В рамках данной задачи вам предстоит изучить взаимодействие незаряженного металлического однородного шара с бесконечно длинным тонким неподвижным проводом, заряженным равномерно по длине. Во всех пунктах задачи радиус $R$ и масса $m$ шара, а также линейная плотность заряда провода $\lambda$ считаются известными. Части $\mathrm{A}{,}\mathrm{B}$ и $\mathrm{C}$ посвящены изучению взаимодействия шара и провода на больших по сравнению с $R$ расстояниях $r$ между ними. Части $\mathrm{D}$ и $\mathrm{E}$ посвящены точному описанию их взаимодействия.
Часть A. Взаимодействие шара с проводом на больших расстояниях (2.4 балла) В данной части задачи вам предстоит получить зависимости силы $F$ и потенциальной энергии $W_p$ взаимодействия между шаром и проводом. Решим следующие вспомогательные задачи:
Металлический шар радиуса $R$ помещён в однородное электрическое поле $\vec{E}_0$. Найдите приобретаемый шаром дипольный момент $\vec{p}$. Ответ выразите через $\vec{E}_0$, $R$ и электрическую постоянную $\epsilon_0$.
Пусть шар расположен в электрическом поле, направленном вдоль оси $z$, напряжённость которого меняется по закону: $$\vec{E}\approx{\left(E_0+kz\right)\vec{e}_z} $$\vec{E}\approx{\left(E_0+kz\right)\vec{e}_z} $$\vec{E}\approx{\left(E_0+kz\right)\vec{e}_z} $$ $$\vec{E}\approx{\left(E_0+kz\right)\vec{e}_z} $$ где $E_0$ и $k$ — известные величины, причём $kR\ll{E_0}$. Найдите силу $F_z$, действующую на шар. Ответ выразите через $E_0$, $k$, $R$ и электрическую постоянную $\epsilon_0$. Перейдём к взаимодействию шара с проводом.
Найдите величину электрического поля провода $E_\text{п}$ на расстоянии $r$ от него. Ответ выразите через $\lambda$, $r$ и электрическую постоянную $\varepsilon_0$.
Найдите величину и направление (притяжение или отталкивание) силы $F$, действующей на шар со стороны провода на расстоянии $r$ от него. Ответ выразите через $\lambda$, $R$, $r$ и электрическую постоянную $\varepsilon_0$.
Часть B. Условие отсутствия контакта (0.8 балла) Шар летит по направлению «на провод» из бесконечности с начальной скоростью $v_0$ и прицельным параметром $b$.  В данной части задачи вам необходимо приближённо получить условия, при которых между шаром и проводом в дальнейшем не будет контакта.
Покажите, что механическая потенциальная энергия $W_p$ шара в поле провода при расстоянии $r$ между проводом и центром шара равна: $$W_p=-\cfrac{A}{r^2} $$W_p=-\cfrac{A}{r^2} $$W_p=-\cfrac{A}{r^2} $$ $$W_p=-\cfrac{A}{r^2} $$ $$W_p=-\cfrac{A}{r^2} $$ Найдите $A$. Ответ выразите через $\lambda$, $R$ и электрическую постоянную $\varepsilon_0$. В дальнейшем во всех пунктах частей $\mathrm{B}$ и $\mathrm{C}$ используйте выражения для силы и потенциальной энергии взаимодействия шара с проводом, полученные в пунктах $\mathrm{A4}$ и $\mathrm{A5}$ соответственно.
Найдите минимальное расстояние $r_{\min}$ между центром шара и проводом в процессе движения, считая, что столкновения не происходит. Ответ выразите через $A$, $b$, $m$ и $v_0$. При начальной скорости $v_0$ шара, меньшей критического значения $v_{crit}$, шар сталкивается с проводом.
Часть C. Траектория движения (2.5 балла) Для описания траектории центра шара введём полярную систему координат $(r,\varphi)$ с началом на оси провода. Угол $\varphi$ будем отсчитывать от направления на бесконечность.  Также воспользуемся подстановкой Бине: $$u=\cfrac{1}{r} $$ Обозначим $\cfrac{du}{d\varphi}$ за $u'$, а $\cfrac{dr}{dt}$ и $\cfrac{d\varphi}{dt}$ за $\dot{r}$ и $\dot{\varphi}$ соответственно.
Найдите $v_{crit}$. Ответ выразите через $A$, $b$ и $m$.
Выразите $u'$ через $r$, $\dot{r}$ и $\dot{\varphi}$. Найдите $u'(0)$, соответствующую значению $\varphi=0$.
Выразите механическую энергию $E$ шара через $m$, $u$, $u'$, $v_0$, $b$ и $A$.
Получите зависимость $u(\varphi)$. Ответ выразите через $m$, $v_0$, $b$, $A$ и $\varphi$.
В листе ответов качественно постройте траекторию центра шара в координатах $u{,}\varphi$. Координаты всех характерных точек могут быть выражены через $m$, $v_0$, $b$ и $A$.
Часть D.  Нахождение силы взаимодействия шарика с проводом методом изображений (3.5 балла) Вновь решим вспомогательную задачу. Рассмотрим точечный заряд $q_1$, находящийся на расстоянии $L$ от центра незаряженного металлического шара. Как известно, такая задача решается методом изображений: в центре шара и на некотором расстоянии $S{<}R$ необходимо расположить заряды $q_2$ и $-q_2$ соответственно, обеспечивающие постоянство потенциала на поверхности шара.  вам может понадобиться следующая первообразная:
Используя значение параметра $A$, найденное в пункте $\bf{A4}$, найдите начальную скорость шара $v_1$, при которой за время взаимодействия между ним и проводом направление скорости шара изменяется на противоположное. Ответ выразите через $m$, $b$, $R$, $\lambda$ и электрическую постоянную $\epsilon_0$. Уравнения, полученные в первых трёх частях задачи, применимы далеко не всегда, однако данная задача может быть решена и точно. Вопрос о траектории изучаться далее не будет, однако будут точно получены условия отсутствия контакта между шариком и проводом.
Найдите $S$ и $q_2$. Ответы выразите через $R$, $L$ и $q$. Перейдём к взаимодействию шарика с проводом. Центр незаряженного металлического шара радиуса $R$ находится на расстоянии $r$ от провода. Проведём из центра шара две линии, составляющие углы $\alpha$ и $\alpha+d\alpha$ с направлением «на провод». Заряд элемента провода в области пересечения с линиями обозначим за $dq_1$, заряды-изображения данного элемента - за $dq_2$ и $-dq_2$, а расстояния от заряда $-dq_2$ до центра шара и до провода - за $S$ и $r_{-}$ соответственно.
Найдите $dq_1$, $dq_2$, $S$ и $r_{-}$. Ответы выразите через $\lambda$, $R$, $r$, $\alpha$ и $d\alpha$.
Найдите величину и направление (притяжение или отталкивание) векторной суммы сил $d\vec{F}=d\vec{F}_++d\vec{F}_-$ взаимодействия зарядов $dq_2$ и $-dq_2$ с проводом. Ответ выразите через $\lambda$, $R$, $r$, $\alpha$, $d\alpha$ и электрическую постоянную $\epsilon_0$. Для описания силы и потенциальной энергии взаимодействия шарика с проводом удобно ввести угол $\theta$, определяемый следующим образом (см. рис): $$\theta=\arcsin\left(\cfrac{R}{r}\right)=\arctan \left( \cfrac{R}{\sqrt{r^2-R^2}} \right) $$
Найдите величину и направление полной силы взаимодействия шара с проводом $F_\text{полн}$. Ответ выразите через $\lambda$, $R$, $\theta$ и электрическую постоянную $\epsilon_0$.
Найдите потенциальную энергию $W_p$ взаимодействия шарика с проводом. Ответ выразите через $\lambda$, $R$, $\theta$ и электрическую постоянную $\varepsilon_0$.
Часть E. Точные условия отсутствия контакта (2.8 балла) Незаряженный металлический шар радиусом $R$ и массой $m$ налетает из бесконечности на провод со скоростью $v_0$ и прицельным параметром $b>R$. В данной части задачи для разных соотношений $b/R$ мы получим ограничения на скорость $v_0$, при которых шар движется, не контактируя с проводом. Минимально возможную скорость, при который движение шара происходит без контакта с проводом, обозначим за $v_{crit}$. Параметр $\theta$ в момент максимального сближения шара с проводом обозначим за $\theta_{max}$.
Какую скорость $v_\text{ст}$ будет иметь незаряженный металлический шар радиусом $R$ и массой $m$ при столкновении с проводом, если его из бесконечности отпустить без начальной скорости? Ответ выразите через $\lambda$, $R$, $m$ и электрическую постоянную $\varepsilon_0$.
Для заданного значения $v_0$ получите зависимость квадрата радиальной компоненты скорости $\dot{r}^2$ от параметра $\theta$. Ответ выразите через $m$, $v_0$, $\lambda$, $R$, $b$, электрическую постоянную $\varepsilon_0$ и $\theta$.
Постройте качественные графики зависимости $\dot{r}^2(\theta)$ при разных значениях $v_0$.
Считая все величины, кроме $v_0$, постоянными, получите систему уравнений, позволяющую определить величину $v_{crit}$. В систему уравнений могут войти $m$, $R$, $b$, $\lambda$, электрическая постоянная $\varepsilon_0$, $\theta_{max}$ и $v_{crit}$.
Найдите $v_{crit1}$, $v_{crit2}$ и $v_{crit3}$, соответствующие следующим значениям $b$ : $$b_1=20R\quad b_2=3R\quad b_3=1{,}1R $$b_1=20R\quad b_2=3R\quad b_3=1{,}1R $$b_1=20R\quad b_2=3R\quad b_3=1{,}1R $$ $$b_1=20R\quad b_2=3R\quad b_3=1{,}1R $$ $$b_1=20R\quad b_2=3R\quad b_3=1{,}1R $$ Ответы выразите через $m, R, \lambda$ и электрическую постоянную $\varepsilon_0$.
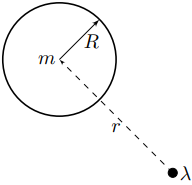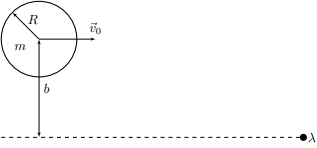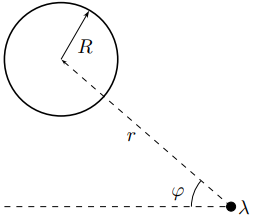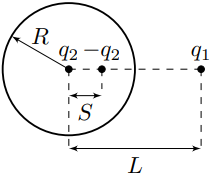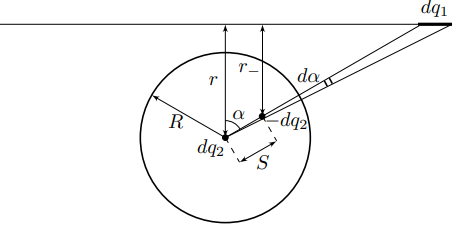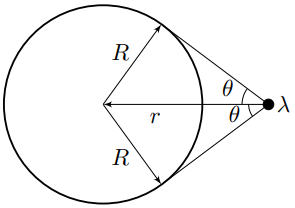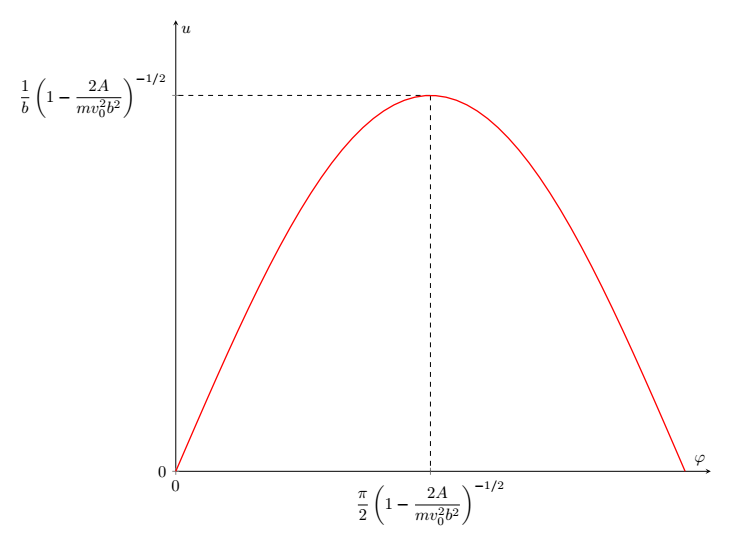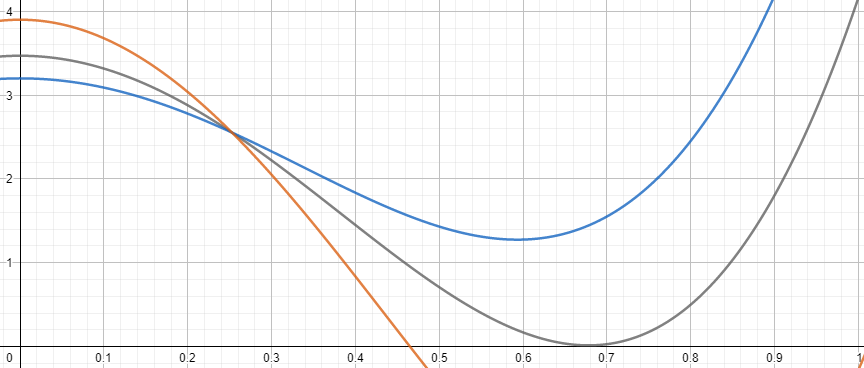
Металлический шар радиуса $R$ помещён в однородное электрическое поле $\vec{E}_0$.  Найдите приобретаемый шаром дипольный момент $\vec{p}$.  Ответ выразите через $\vec{E}_0$, $R$ и электрическую постоянную $\epsilon_0$.
Решение: Электрическое поле внутри шара равняется нулю, а вне шара представляет собой сумму внешнего поля и поля диполя: $$\vec{E}=\vec{E}_0+\cfrac{1}{4\pi\epsilon_0}\left(\cfrac{3\left(\vec{p}\cdot{\vec{r}}\right)\vec{r}}{r^5}-\cfrac{\vec{p}}{r^3}\right) $$ На поверхности шара электрическое поле направлено перпендикулярно поверхности. Отсюда:
Ответ: $$\vec{p}=4\pi\epsilon_0R^3\vec{E}_0 $$

Пусть шар расположен в электрическом поле, направленном вдоль оси $z$, напряжённость которого меняется по закону:  $$\vec{E}\approx{\left(E_0+kz\right)\vec{e}_z}  $$  где $E_0$ и $k$ — известные величины, причём $kR\ll{E_0}$.  Найдите силу $F_z$, действующую на шар.  Ответ выразите через $E_0$, $k$, $R$ и электрическую постоянную $\epsilon_0$.
Решение: По определению диполь представляет собой два точечных заряда $+q$ и $-q$, расположенные на расстоянии $l$ друг от друга. Пусть $\vec{r}$ - радиус-вектор отрицательного заряда, а $\vec{l}$ - радиус-вектор положительного заряда относительно отрицательного. Тогда для силы взаимодействия имеем: $$\vec{F}=q\left(\vec{E}(\vec{r}+\vec{l})-\vec{E}(\vec{r})\right) $$ Если электрическое поле направлено вдоль дипольного момента системы, то, поскольку диполь ориентирован вдоль оси $z$, сила, действующая на него, направлена вдоль оси $z$. Если диполь можно считать точечным $$E_z(\vec{r}+\vec{l})-E_z(\vec{r})=\cfrac{dE_z}{dz}\cdot{l} $$ Отсюда для силы получим: $$F_z=p_z\cfrac{dE_z}{dz} $$ В нашей задаче поскольку $kR\ll{E_0}$ - модель электрического диполя хорошо описывает электрическое поле шара. Подставляя выражение для $p_z$ и $\cfrac{dE_z}{dz}$, найдём:
Ответ: $$F_z=4\pi{R}^3\epsilon_0E_0k $$

Найдите величину электрического поля провода $E_\text{п}$ на расстоянии $r$ от него. Ответ выразите через $\lambda$, $r$ и электрическую постоянную $\varepsilon_0$.
Решение: Из теоремы Гаусса имеем: $$2\pi rLE_\text{п}=\cfrac{q}{\epsilon_0}=\cfrac{\lambda L}{\epsilon_0} $$ откуда:
Ответ: $$E_\text{п}=\cfrac{\lambda}{2\pi\epsilon_0 r} $$

Найдите величину и направление (притяжение или отталкивание) силы $F$, действующей на шар со стороны провода на расстоянии $r$ от него. Ответ выразите через $\lambda$, $R$, $r$ и электрическую постоянную $\varepsilon_0$.
Решение: При $r\gg{R}$ величины $E$ и $\cfrac{dE}{dr}$ поля провода на масштабах размеров шара могут считаться постоянными. В данном приближении дипольный момент шара равен: $$p=\cfrac{2\lambda R^3}{r} $$ Сила, действующая на шар, равна: $$F_r=p\cfrac{dE_r}{dx} $$ откуда:
Ответ: Сила притяжения равна: $$F=\cfrac{\lambda^2R^3}{\pi\epsilon_0r^3} $$

Покажите, что механическая потенциальная энергия $W_p$ шара в поле провода при расстоянии $r$ между проводом и центром шара равна:  $$W_p=-\cfrac{A}{r^2}  $$  Найдите $A$. Ответ выразите через $\lambda$, $R$ и электрическую постоянную $\varepsilon_0$.
Решение: Для потенциальной энергии имеем: $$W_p=-\int\limits_r^{\infty}Fdr $$ Интегрируя, находим: $$W_p=-\cfrac{\lambda^2R^3}{2\pi\epsilon_0r^2} $$ Отсюда параметр $A$ равен:
Ответ: $$A=\cfrac{\lambda^2R^3}{2\pi\epsilon_0} $$

Найдите минимальное расстояние $r_{\min}$ между центром шара и проводом в процессе движения, считая, что столкновения не происходит. Ответ выразите через $A$, $b$, $m$ и $v_0$.
Решение: Из закона сохранения энергии имеем: $$\cfrac{mv^2}{2}-\cfrac{A}{r^2}=\cfrac{mv^2_0}{2} $$ Представим квадрат скорости в следующем виде: $$v^2=\dot{r}^2+r^2\dot{\varphi}^2 $$ Из закона сохранения момент импульса получим: $$L=mr^2\dot{\varphi}\Rightarrow{\dot{\varphi}=\cfrac{v_0b}{r^2}} $$ Комбинируя с законом сохранения энергии, получим: $$\cfrac{m\dot{r}^2}{2}+\cfrac{mv^2_0b^2}{2r^2}-\cfrac{A}{r^2}=\cfrac{mv^2_0}{2} $$ Минимальное расстояние до провода достигается при $\dot{r}=0$. Отсюда получим:
Ответ: $$r_{min}=\sqrt{b^2-\cfrac{2A}{mv^2_0}} $$

Найдите $v_{crit}$. Ответ выразите через $A$, $b$ и $m$.
Решение: Подкоренное выражение должно быть неотрицательным. Отсюда получим:
Ответ: $$v_{crit}=\cfrac{1}{b}\sqrt{\cfrac{2A}{m}} $$

Выразите $u'$ через $r$, $\dot{r}$ и $\dot{\varphi}$.  Найдите $u'(0)$, соответствующую значению $\varphi=0$.
Решение: Явно продифференцируем $u$: $$u'=\cfrac{du}{d\varphi}=-\cfrac{1}{r^2}\cfrac{dr}{d\varphi} $$ Представим $\cfrac{dr}{d\varphi}$ как производную сложной функции: $$\cfrac{dr}{d\varphi}=\cfrac{\dot{r}}{\dot{\varphi}} $$ откуда: Величина постоянна и равна: $$r^2\dot{\varphi}=\cfrac{L}{m}=v_0b $$ В начальный момент скорость направлена прямо на провод. Тогда находим:
Ответ: $$u'=-\cfrac{\dot{r}}{r^2\dot{\varphi}} $$  Величина постоянна и равна: $$r^2\dot{\varphi}=\cfrac{L}{m}=v_0b $$ В начальный момент скорость направлена прямо на провод. Тогда находим:
Ответ: $$u'(0)=\cfrac{1}{b} $$

Выразите механическую энергию $E$ шара через $m$, $u$, $u'$, $v_0$, $b$ и $A$.
Решение: Выражение для механической энергии шара следующее: $$E=\cfrac{m\dot{r}^2}{2}+\cfrac{mr^2\dot{\varphi}^2}{2}-\cfrac{A}{r^2} $$ Из закона сохранения момента импульса имеем: $$L=mr^2\dot{\varphi}=mv_0b $$ откуда: $$E=\cfrac{m\dot{r}^2}{2}+\cfrac{mv^2_0b^2}{2r^2}-\cfrac{A}{r^2} $$ Переходя к переменным $u$ и $u'$, получим:
Ответ: $$\cfrac{mv^2_0b^2}{2}\left(u'^2+u^2\right)-Au^2=E=\cfrac{mv^2_0}{2} $$

Получите зависимость $u(\varphi)$.  Ответ выразите через $m$, $v_0$, $b$, $A$ и $\varphi$.
Решение: Дифференцируя по $\varphi$ выражение для энергии, получим уравнение гармонических колебаний: $$u''=-u\left(1-\cfrac{2A}{mv^2_0b^2}\right) $$ с циклической частотой: $$\omega_0=\sqrt{1-\cfrac{2A}{mv^2_0b^2}} $$ Общее решение запишем в виде: $$u(\varphi)=C\sin\left(\omega_0\varphi+\varphi_1\right) $$ С учётом начальных условий: $$u(0)=0\quad u'(0)=\cfrac{1}{b} $$ Находим:
Ответ: $$u(\varphi)=\cfrac{1}{b\sqrt{1-\cfrac{2A}{mv^2_0b^2}}}\sin\left(\varphi\sqrt{1-\cfrac{2A}{mv^2_0b^2}}\right) $$

В листе ответов качественно постройте траекторию центра шара в координатах $u{,}\varphi$. Координаты всех характерных точек могут быть выражены через $m$, $v_0$, $b$ и $A$.
Решение: Величина $u$, начиная от нуля, достигает максимума, а затем, достигая нуля, остаётся постоянной во времени. График приведён на рисунке ниже:

Используя значение параметра $A$, найденное в пункте $\bf{A4}$, найдите начальную скорость шара $v_1$, при которой за время взаимодействия между ним и проводом направление скорости шара изменяется на противоположное.  Ответ выразите через $m$, $b$, $R$, $\lambda$ и электрическую постоянную $\epsilon_0$.
Решение: При изменении направления скорости шарика на противоположное, полное изменение угла $\varphi$ равно $2\pi$. Отсюда находим величину $\omega_0$: $$\omega_0=\cfrac{1}{2} $$ Тогда параметр $A$ равен: $$A=\cfrac{3mv^2_1b^2}{8} $$ Приравнивая с выражением, полученным в пункте $\textbf{A4}$ $$\cfrac{\lambda^2R^3}{2\pi\epsilon_0}=\cfrac{3mv^2_1b^2}{8} $$ находим:
Ответ: $$v_1=\cfrac{2\lambda R}{b}\sqrt{\cfrac{R}{3\pi\epsilon_0m}} $$

Найдите $S$ и $q_2$. Ответы выразите через $R$, $L$ и $q$.
Решение: Введём в центре сферы цилиндрической систему координат с осью $z$, направленной вдоль линии, соединяющей центр сферы с зарядом $q_1$. Потенциал зарядов $q_1$ и $-q_2$ в любой точке на поверхности шара равен нулю, поэтому: $$\cfrac{q_1}{\sqrt{r^2+(x-L)^2}}=\cfrac{q_2}{\sqrt{r^2+(x-S)^2}} $$ или: $$(q^2_1-q^2_2)(r^2+x^2)+2x(q^2_2L-q^2_1S)+q^2_1S^2-q^2_2L^2=0 $$ Поскольку $r^2+x^2=R^2$, коэффициент при $x$ равен нулю. Тогда получим систему уравнений: $$\cfrac{L}{S}=\cfrac{q^2_1}{q^2_2}\qquad (q^2_1-q^2_2)R^2=q^2_2L^2-q^2_1S^2 $$ решая которую, находим:
Ответ: $$S=\cfrac{R^2}{L}\quad q_2=\cfrac{q_1R}{L} $$

Найдите $dq_1$, $dq_2$, $S$ и $r_{-}$.  Ответы выразите через $\lambda$, $R$, $r$, $\alpha$ и $d\alpha$.
Решение: Для $dq_1$ имеем: $$dq_1=\lambda rd\tan{\alpha} $$ или: Рассматриваемый элемент находится на расстоянии $L=\cfrac{r}{\cos\alpha}$ от центра шара. Отсюда найдём $dq_2$ и $S$: Для $r_{-}$ имеем: $$r_{-}=r-S\cos\alpha $$ или
Ответ: $$dq_1=\cfrac{\lambda r}{\cos^2\alpha}d\alpha $$  Рассматриваемый элемент находится на расстоянии $L=\cfrac{r}{\cos\alpha}$ от центра шара. Отсюда найдём $dq_2$ и $S$:
Ответ: $$dq_2=\cfrac{\lambda R}{\cos\alpha}d\alpha\quad S=\cfrac{R^2\cos\alpha}{r} $$  Для $r_{-}$ имеем: $$r_{-}=r-S\cos\alpha $$ или
Ответ: $$r_{-}=r-\cfrac{R^2\cos^2\alpha}{r} $$

Найдите величину и направление (притяжение или отталкивание) векторной суммы сил $d\vec{F}=d\vec{F}_++d\vec{F}_-$ взаимодействия зарядов $dq_2$ и $-dq_2$ с проводом.  Ответ выразите через $\lambda$, $R$, $r$, $\alpha$, $d\alpha$ и электрическую постоянную $\epsilon_0$.
Решение: Пара зарядов-изображений притягивается к проводу, поскольку отрицательный заряд находится на меньшем расстоянии от провода. Для силы притяжения с учётом электрического поля провода имеем: $$dF=\cfrac{\lambda dq_2}{2\pi\epsilon_0}\left(\cfrac{1}{r_{-}}-\cfrac{1}{r}\right) $$ или:
Ответ: Сила притяжения равна $$dF=\cfrac{\lambda^2R^3}{2\pi\epsilon_0r^3}\cfrac{\cos\alpha d\alpha}{1-\cfrac{R^2}{r^2}+\cfrac{R^2}{r^2}\sin^2\alpha} $$

Найдите величину и направление полной силы взаимодействия шара с проводом $F_\text{полн}$.  Ответ выразите через $\lambda$, $R$, $\theta$ и электрическую постоянную $\epsilon_0$.
Решение: Для нахождения полной силы вычислим интеграл от выражения, полученного в пункте $\textbf{D3}$ в пределах от $-\cfrac{\pi}{2}$ до $\cfrac{\pi}{2}$. Введём величину $t$, равную: $$t=\cfrac{R\sin\alpha}{\sqrt{r^2-R^2}} $$ Тогда получим: $$F=\cfrac{\lambda^2R^2}{2\pi\epsilon_0r\sqrt{r^2-R^2}}\int\limits_{-\frac{R}{\sqrt{r^2-R^2}}}^{\frac{R}{\sqrt{r^2-R^2}}}\cfrac{dt}{1+t^2}=\cfrac{\lambda^2}{\pi\epsilon_0}\cfrac{R}{r}\cfrac{R}{\sqrt{r^2-R^2}}\arctan\cfrac{R}{\sqrt{r^2-R^2}} $$ Учитывая связь $r$, $R$ и $\theta$, находим:
Ответ: Сила притяжения равна $$F=\cfrac{\lambda^2}{\pi\epsilon_0}\cfrac{\sin^2\theta\cdot{\theta}}{\cos\theta} $$

Найдите потенциальную энергию $W_p$ взаимодействия шарика с проводом.  Ответ выразите через $\lambda$, $R$, $\theta$ и электрическую постоянную $\varepsilon_0$.
Решение: Учитывая, что шар притягивается к проводу, выражение для потенциальной энергии следующее: $$W_p=-\int\limits_r^{\infty}F(r)dr $$ Найдём величину $dr$ в переменных $R$ и $\theta$: $$dr=d\left(\cfrac{R}{\sin\theta}\right)=-\cfrac{R\cos\theta d\theta}{\sin^2\theta} $$ Тогда имеем: $$W_p=-\cfrac{\lambda^2R}{\pi\epsilon_0}\int\limits_0^{\theta}\theta d\theta $$ откуда:
Ответ: $$W_p(\theta)=-\cfrac{\lambda^2R\theta^2}{2\pi\epsilon_0} $$

Какую скорость $v_\text{ст}$ будет иметь незаряженный металлический шар радиусом $R$ и массой $m$ при столкновении с проводом, если его из бесконечности отпустить без начальной скорости?  Ответ выразите через $\lambda$, $R$, $m$ и электрическую постоянную $\varepsilon_0$.
Решение: В момент контакта шара и провода $\theta=\cfrac{\pi}{2}$. Запишем закон сохранения энергии: $$\cfrac{mv^2_0}{2}=\cfrac{\lambda^2R}{2\pi\epsilon_0}\left(\cfrac{\pi}{2}\right)^2 $$ откуда:
Ответ: $$v=\cfrac{\pi\lambda}{2}\sqrt{\cfrac{R}{\pi\epsilon_0m}} $$

Для заданного значения $v_0$ получите зависимость квадрата радиальной компоненты скорости $\dot{r}^2$ от параметра $\theta$.  Ответ выразите через $m$, $v_0$, $\lambda$, $R$, $b$, электрическую постоянную $\varepsilon_0$ и $\theta$.
Решение: Из закона сохранения энергии имеем: $$\cfrac{mv^2}{2}-\cfrac{\lambda^2R\theta^2}{2\pi\epsilon_0}=\cfrac{mv^2_0}{2} $$ Представим скорость в следующем виде: $$v^2=\dot{r}^2+r^2\dot{\varphi}^2 $$ С учётом закона сохранения момента импульса $$L=mv_0b=mr^2\dot{\varphi} $$ находим:
Ответ: $$\dot{r}^2=v^2_0-v^2_0\cfrac{b^2}{R^2}\sin^2\theta+\cfrac{\lambda^2R}{\pi\epsilon_0m}\theta^2 $$

Постройте качественные графики зависимости $\dot{r}^2(\theta)$ при разных значениях $v_0$.
Решение: В зависимости от величины $v_0$ функции делятся на три типа: 1) пересекающие ось ординат при $\theta<\cfrac{\pi}{2}$; 2) не пересекающие ось ось ординат; 3) касающиеся оси ординат при $\theta<\cfrac{\pi}{2}$.

Считая все величины, кроме $v_0$, постоянными, получите систему уравнений, позволяющую определить величину $v_{crit}$.  В систему уравнений могут войти $m$, $R$, $b$, $\lambda$, электрическая постоянная $\varepsilon_0$, $\theta_{max}$ и $v_{crit}$.
Решение: При достаточно больших скоростях (функция 1-го типа) график пересекает ось ординат. В момент пересечения величина $\dot{r}$ изменяется на противоположную, поскольку $\dot{r}^2>0$. При достаточно низких скоростях (функция 2-го типа) значение $\dot{r}^2$ в экстремуме положительно, поэтому шар падает на провод. Функция 3-го типа является граничным случаем рассмотренных выше - в экстремуме значение функции $\dot{r}^2$ обращается в ноль. При сколь угодно больших скоростях шар не коснётся провода. Отсюда ясно, что в равенства нулю величины $\dot{r}^2$ нужно также приравнять нулю производную $\cfrac{d\dot{r}^2}{d\varphi}$, что в виде системы записывается следующим образом:
Ответ: $$\left(\cfrac{b^2\sin^2\theta_{max}}{R^2}-1\right)=\cfrac{\lambda^2R\theta^2_{max}}{mv^2_0\pi\epsilon_0}\qquad\cfrac{b^2\sin2\theta_{max}}{R^2}=\cfrac{2\lambda^2R\theta_{max}}{mv^2_0\pi\epsilon_0} $$

Найдите $v_{crit1}$, $v_{crit2}$ и $v_{crit3}$, соответствующие следующим значениям $b$ :  $$b_1=20R\quad b_2=3R\quad b_3=1{,}1R  $$  Ответы выразите через $m, R, \lambda$ и электрическую постоянную $\varepsilon_0$.
Решение: Из уравнения для равной нулю производной находим: $$v_0=\lambda\sqrt{\cfrac{R}{\pi\epsilon_0m}}\cdot{\cfrac{R}{b}\sqrt{\cfrac{2\theta_{max}}{\sin2\theta_{max}}}} $$ Для нахождения $v_0$ необходимо определить $\theta_{max}$. Разделив уравнения друг на друга, получим: $$\cfrac{k^2\sin^2\theta_{max}-1}{k^2\sin2\theta_{max}}=\cfrac{\theta_{max}}{2}\quad k=\cfrac{b}{R} $$ Решая уравнение на калькуляторе, находим: $$\theta_{max1}=0{,}296~\text{рад}\quad\theta_{max2}=0{,}793~\text{рад}\quad\theta_{max3}=1{,}459~\text{рад} $$ откуда:
Ответ: $$v_{crit1}\approx{5{,}15\cdot{10^{-2}}\lambda\sqrt{\cfrac{R}{\pi\epsilon_0m}}}\quad v_{crit2}\approx{3{,}15\cdot{10^{-1}}\lambda\sqrt{\cfrac{R}{\pi\epsilon_0m}}}\quad v_{crit3}\approx{3{,}30\lambda\sqrt{\cfrac{R}{\pi\epsilon_0m}}} $$
Темы:
T, Электростатика, Электромагнетизм, Сборы XY, X, Движение в электрическом поле, Электродинамика, Метод изображений, 2023